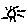
Label: sun